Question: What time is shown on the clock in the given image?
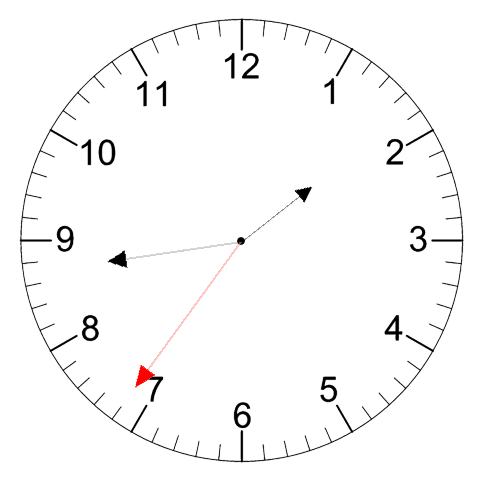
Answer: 01:43:36